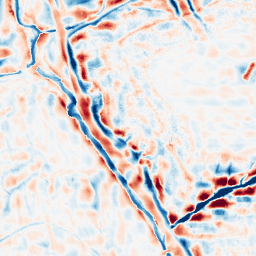
Category: wavelet
Decomposition family: wavelet_dwt
Decomposition parameters: wavelet: db4
level: 4
Upsampling method: regularized
Upsampling parameters: scale: 4
lambda_reg: 0.001
Upsampling scale: 4